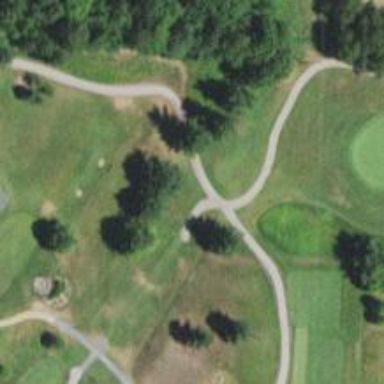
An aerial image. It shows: Path used for both walking and golf.